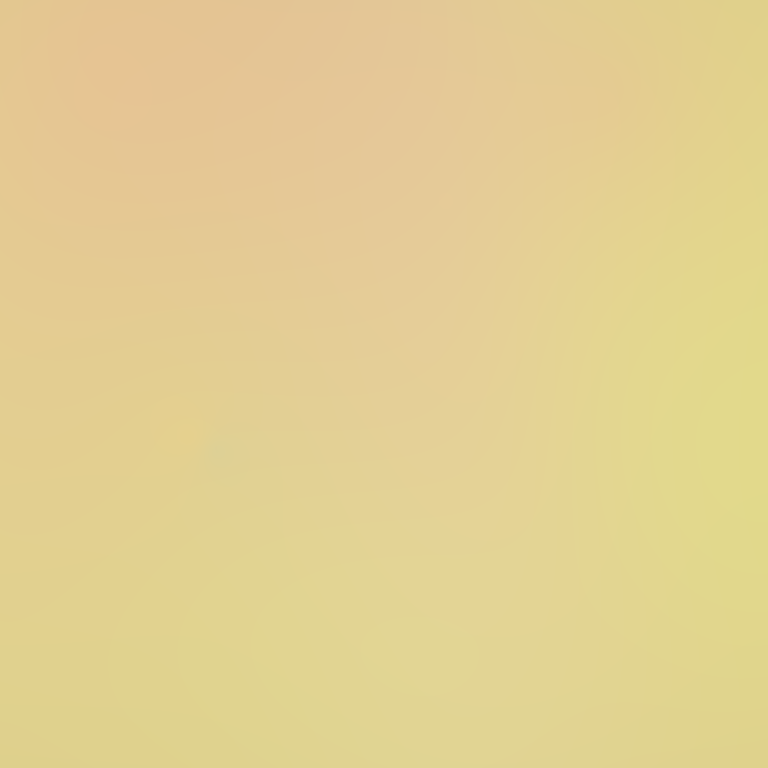
Abstract light effect, smooth gradient from soft beige to pale yellow, calm atmosphere, diffuse light, no room, no furniture, no objects.